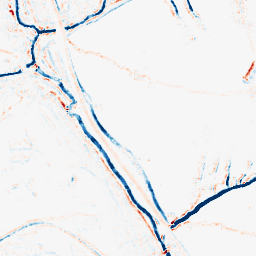
Category: morphological
Decomposition family: morphological_square
Decomposition parameters: operation: average
size: 5
Upsampling method: cubic_mitchell
Upsampling parameters: scale: 2
Upsampling scale: 2